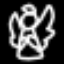
Label: angel